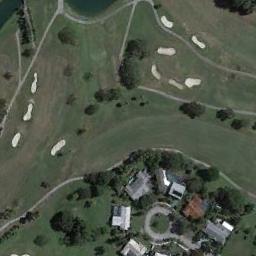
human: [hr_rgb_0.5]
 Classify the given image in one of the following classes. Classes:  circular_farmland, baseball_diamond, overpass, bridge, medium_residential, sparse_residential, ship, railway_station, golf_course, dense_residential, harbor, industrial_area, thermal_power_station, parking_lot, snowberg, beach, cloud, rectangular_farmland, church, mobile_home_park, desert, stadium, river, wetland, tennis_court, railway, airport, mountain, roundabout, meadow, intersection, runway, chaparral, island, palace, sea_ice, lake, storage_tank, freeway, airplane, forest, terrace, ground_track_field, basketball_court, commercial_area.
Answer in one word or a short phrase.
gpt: golf_course